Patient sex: M
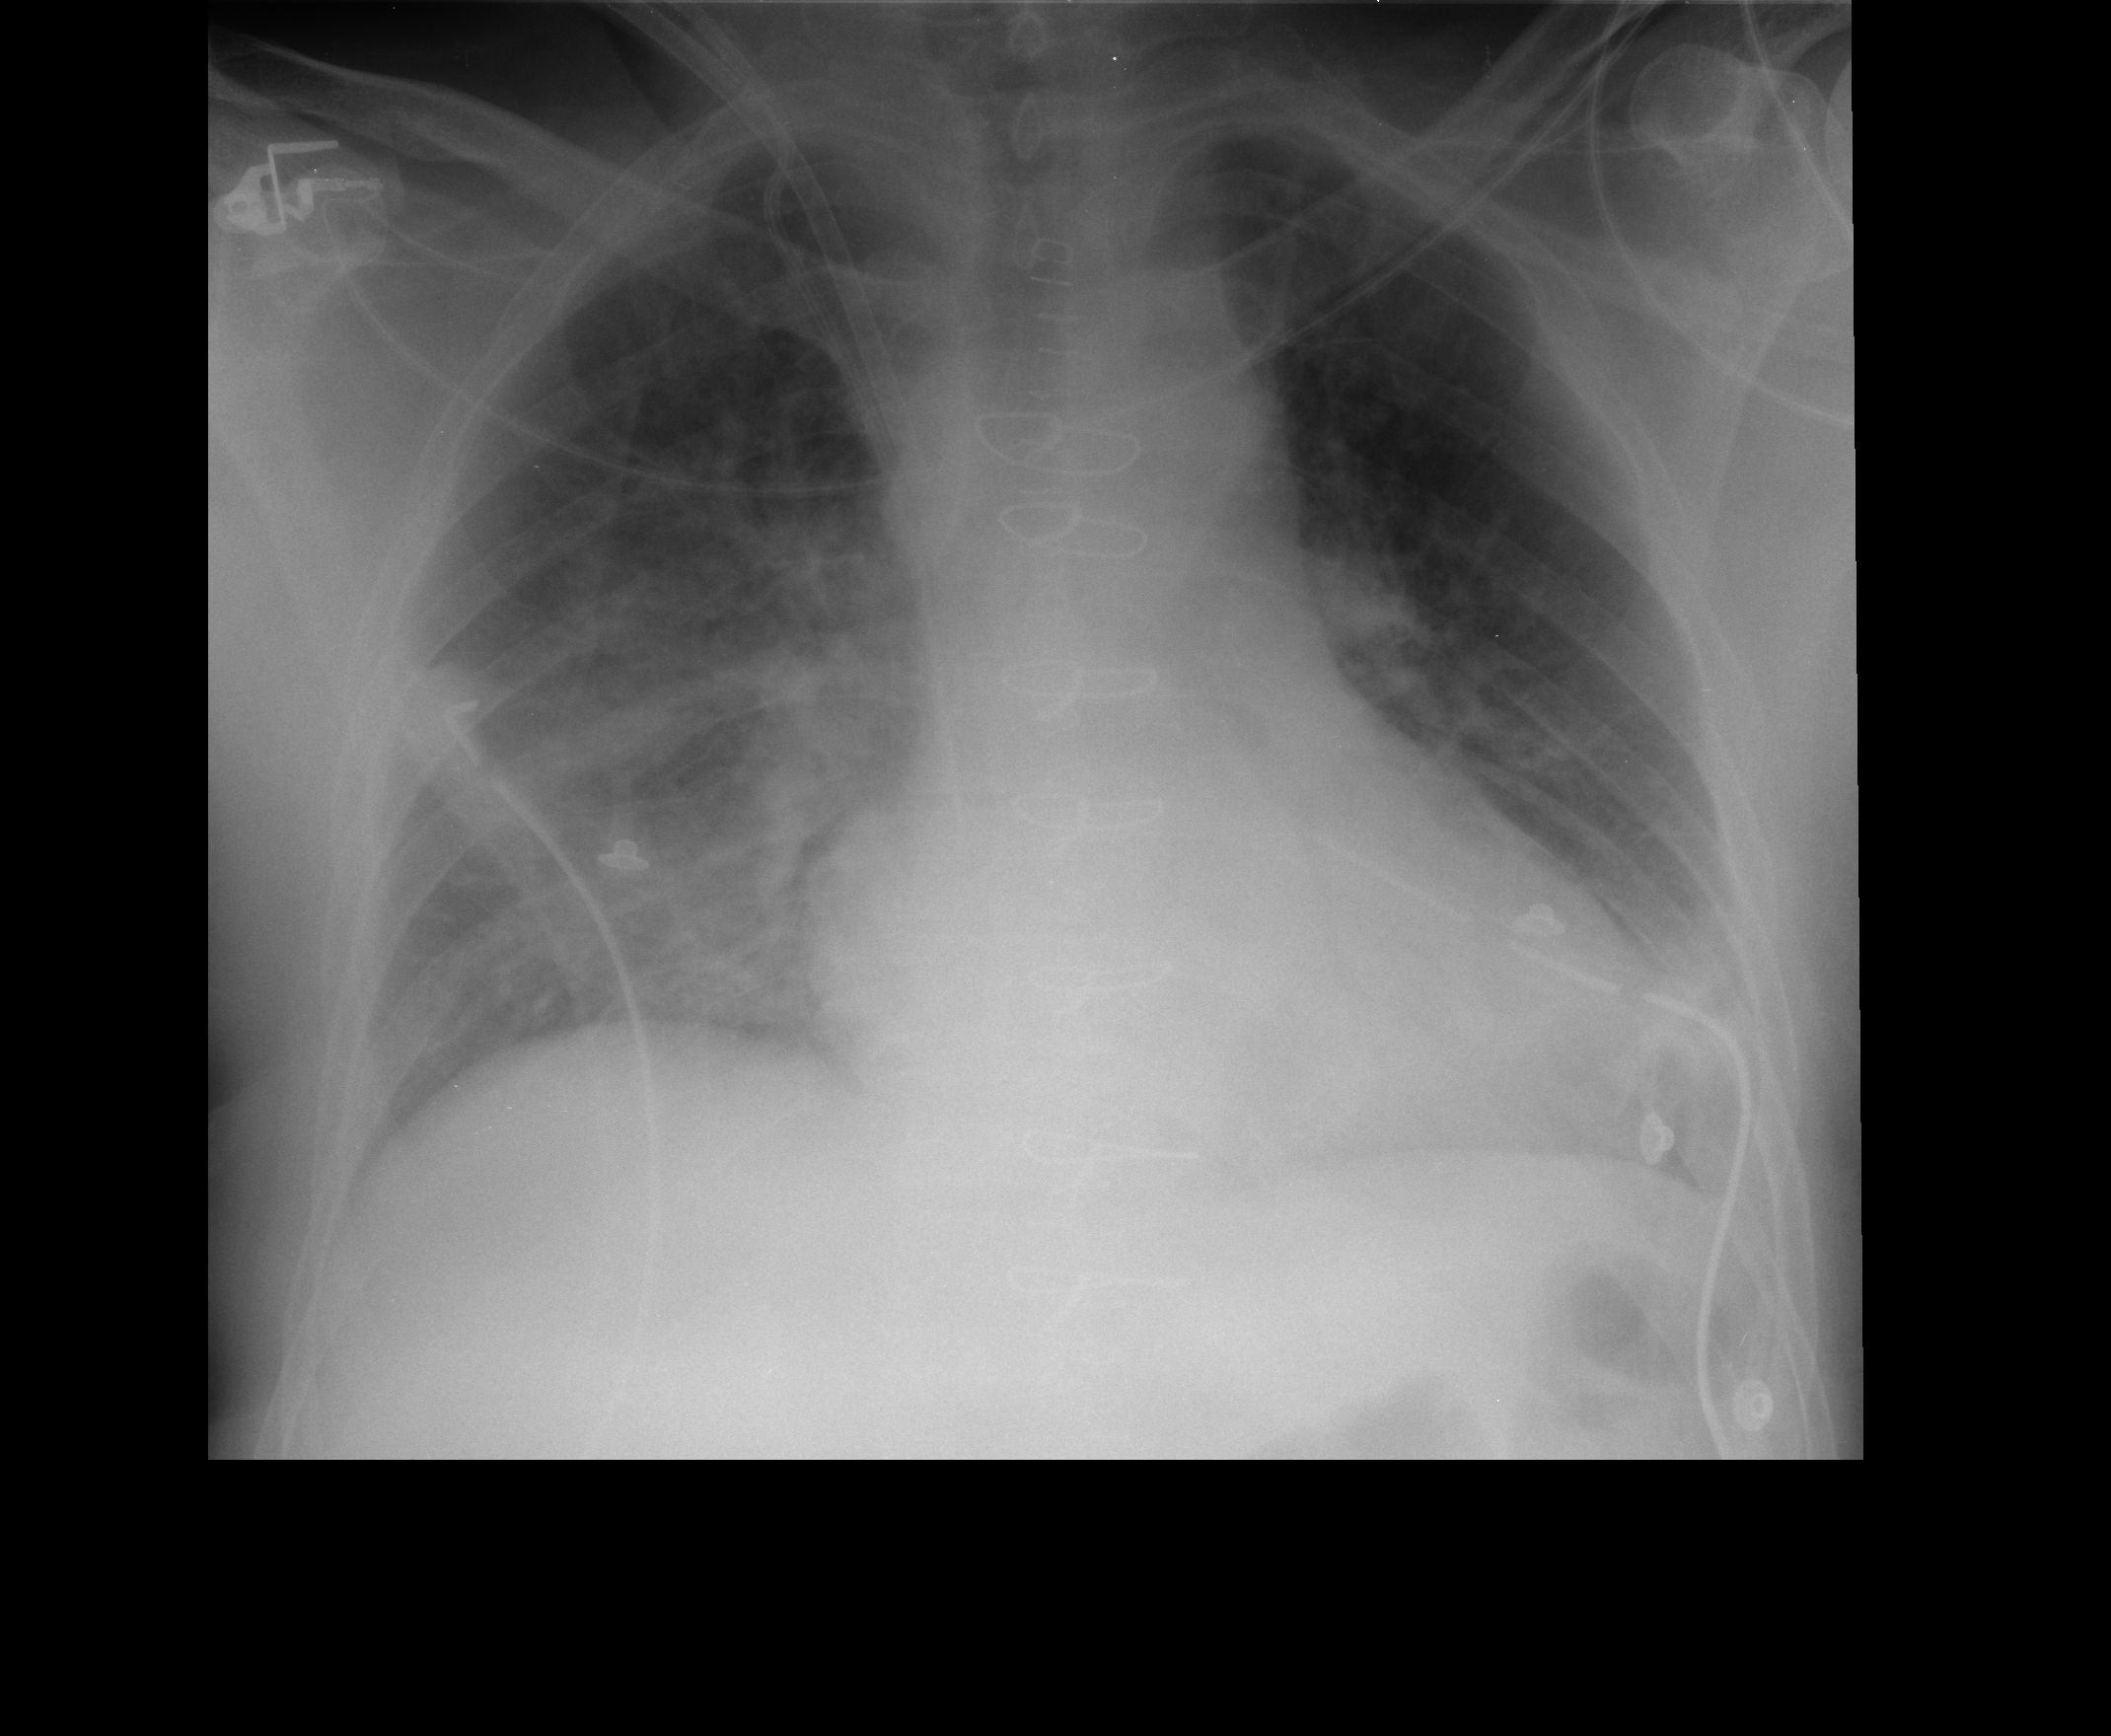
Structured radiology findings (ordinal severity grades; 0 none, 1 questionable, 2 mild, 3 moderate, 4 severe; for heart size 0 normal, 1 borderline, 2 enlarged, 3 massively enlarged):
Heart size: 0
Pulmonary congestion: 2
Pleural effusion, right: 0
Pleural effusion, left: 0
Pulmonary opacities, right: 1
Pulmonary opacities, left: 0
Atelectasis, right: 2
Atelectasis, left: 2